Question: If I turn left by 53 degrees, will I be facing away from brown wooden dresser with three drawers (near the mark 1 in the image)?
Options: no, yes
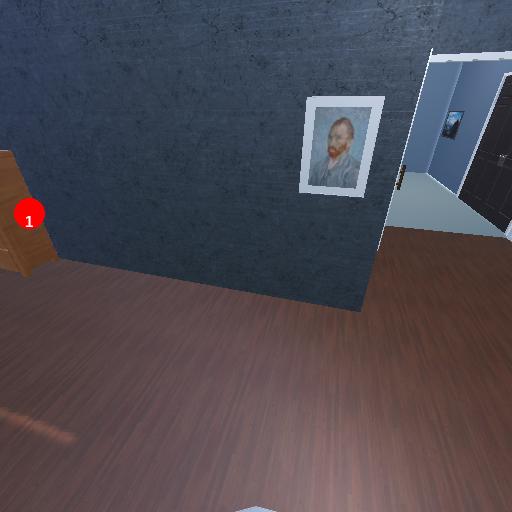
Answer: no